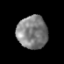
Tissue: prostate
Cell type: T cells
Senescence score: 0.2642
Nuclear area (px): 974
Mean DAPI intensity: 127.963